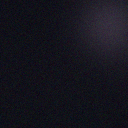
Screen state: off